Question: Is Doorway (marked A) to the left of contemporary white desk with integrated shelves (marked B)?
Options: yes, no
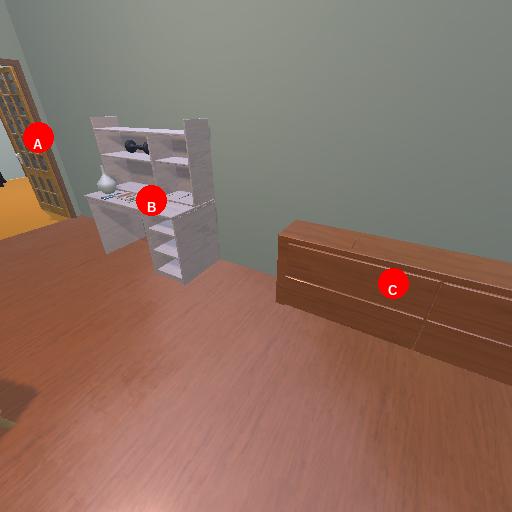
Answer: yes